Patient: sex M, age 17
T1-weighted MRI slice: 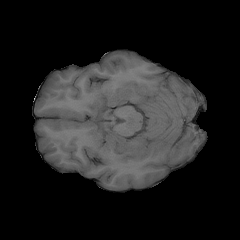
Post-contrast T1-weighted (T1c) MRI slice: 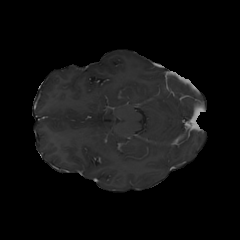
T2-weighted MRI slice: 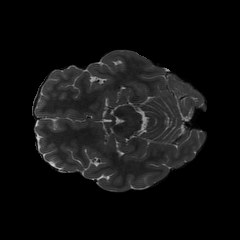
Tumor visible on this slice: no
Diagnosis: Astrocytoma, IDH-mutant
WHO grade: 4